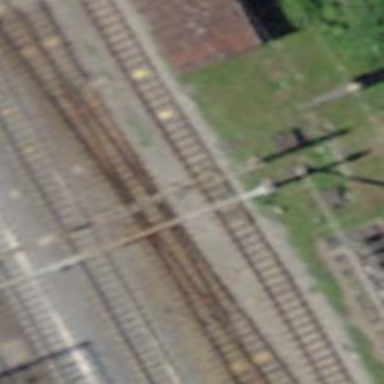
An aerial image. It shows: Railway switch.